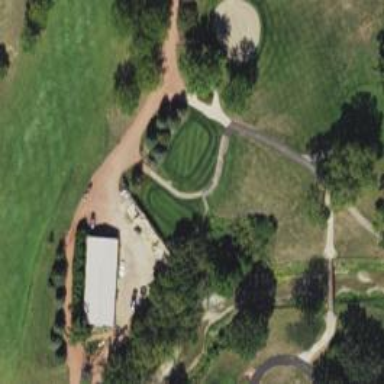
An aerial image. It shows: Pathway for golfing.